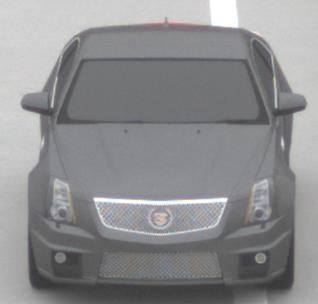
Make: Cadillac
Model: CTS-V
Detailed model: CTS-V (II) Limousine
Model produced from: 2008/11
Model produced until: 2010/12
Doors: 4
Color: gray
Road condition: dry road
Daytime: midday
Contrast: low contrast